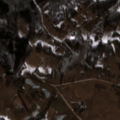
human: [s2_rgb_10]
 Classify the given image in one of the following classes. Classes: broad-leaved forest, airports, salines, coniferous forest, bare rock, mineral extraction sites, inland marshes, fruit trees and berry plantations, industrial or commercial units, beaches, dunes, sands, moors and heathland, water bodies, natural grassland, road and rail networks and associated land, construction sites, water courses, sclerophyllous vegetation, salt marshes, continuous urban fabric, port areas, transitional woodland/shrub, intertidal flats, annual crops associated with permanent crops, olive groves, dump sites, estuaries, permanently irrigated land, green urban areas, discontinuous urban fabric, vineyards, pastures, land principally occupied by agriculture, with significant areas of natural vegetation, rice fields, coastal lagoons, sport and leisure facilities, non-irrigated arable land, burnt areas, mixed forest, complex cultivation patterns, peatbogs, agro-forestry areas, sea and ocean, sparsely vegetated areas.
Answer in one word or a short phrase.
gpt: non-irrigated arable land, pastures, complex cultivation patterns, land principally occupied by agriculture, with significant areas of natural vegetation, broad-leaved forest